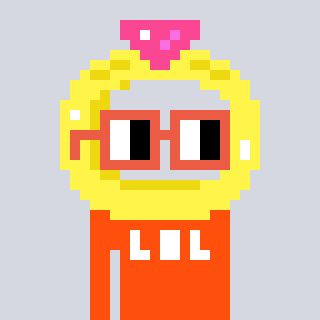
a pixel art character with square orange glasses, a ring-shaped head and a orange-colored body on a cool background